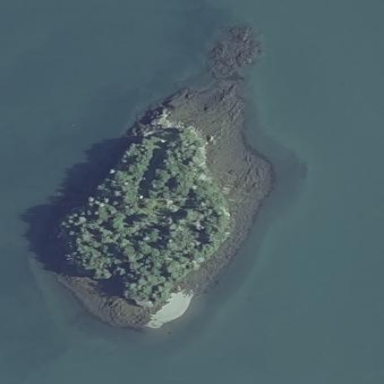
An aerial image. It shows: Island with natural coastline.